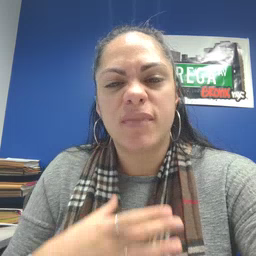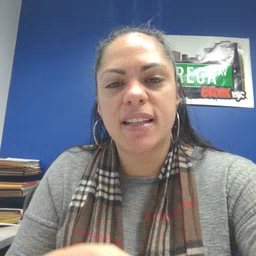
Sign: like